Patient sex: F
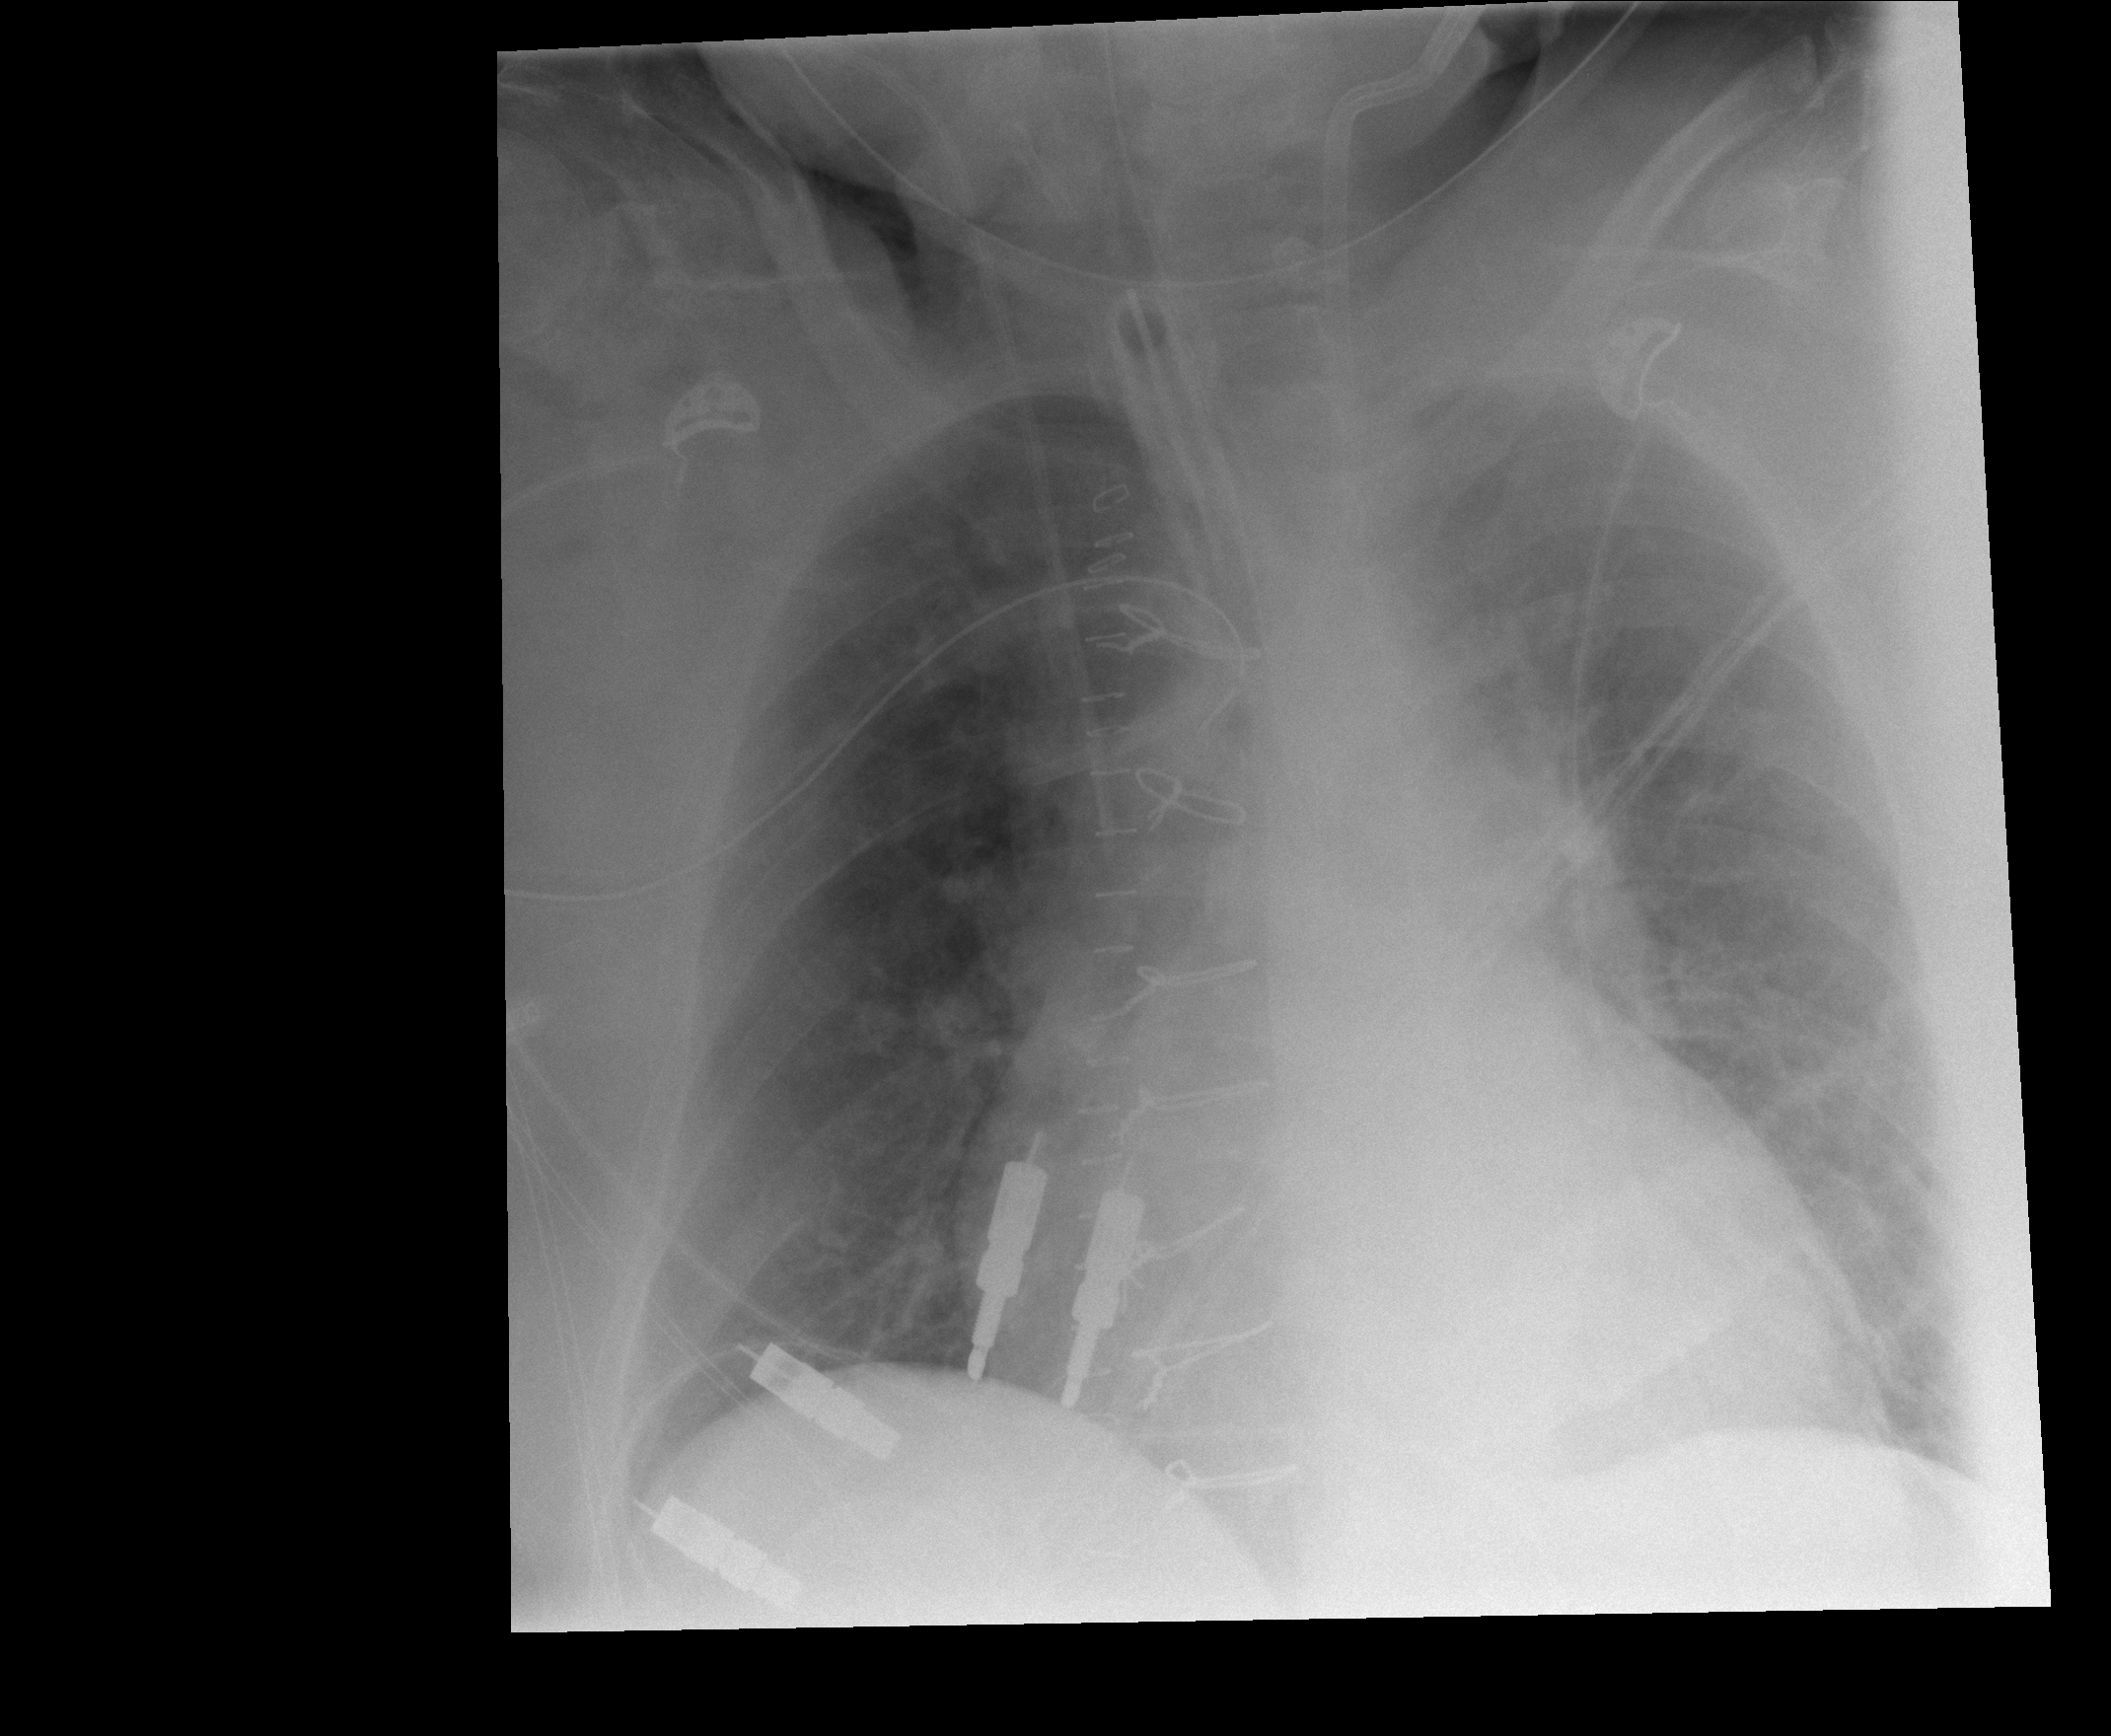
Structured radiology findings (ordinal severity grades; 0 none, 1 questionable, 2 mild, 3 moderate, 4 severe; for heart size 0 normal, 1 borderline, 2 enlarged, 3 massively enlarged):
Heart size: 2
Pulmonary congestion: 2
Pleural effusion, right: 0
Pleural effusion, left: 0
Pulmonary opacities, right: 0
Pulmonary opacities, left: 0
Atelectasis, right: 0
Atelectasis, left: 0